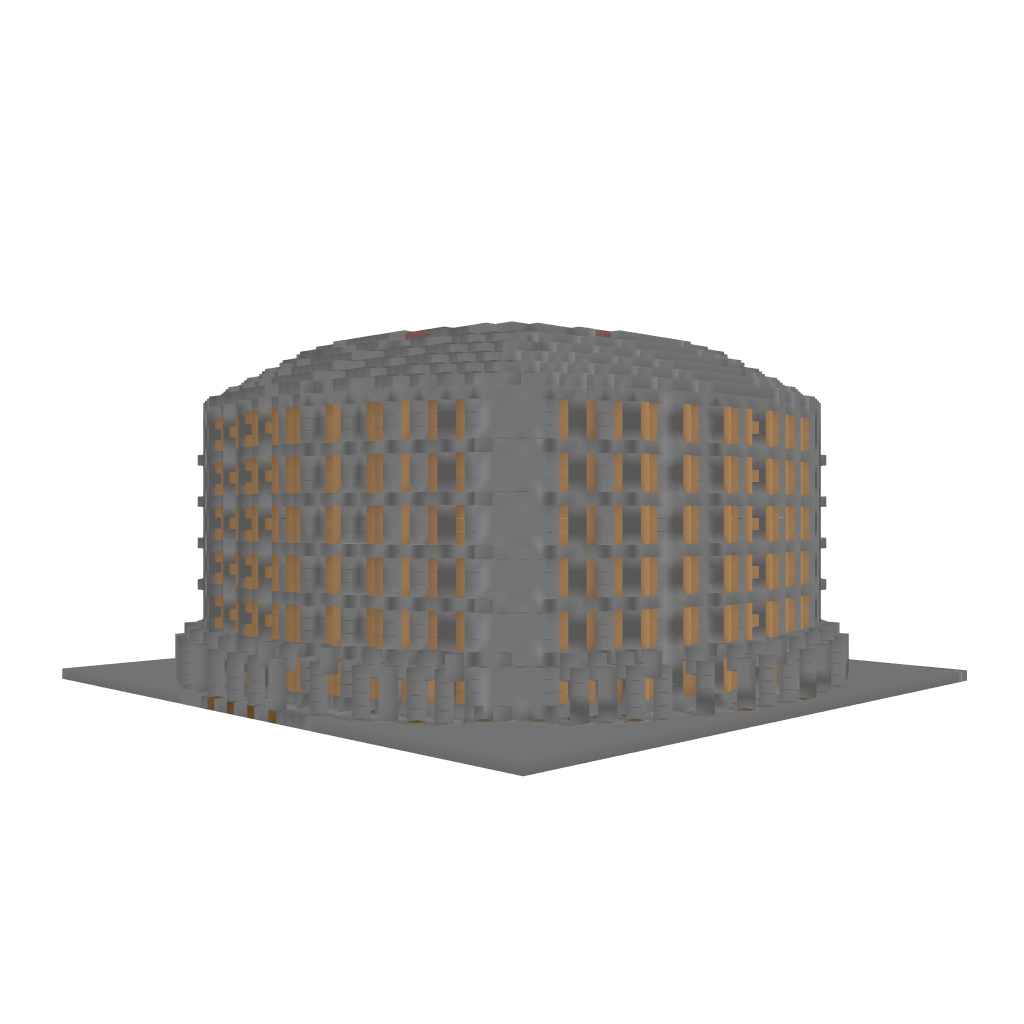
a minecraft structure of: PvP Arena high quality